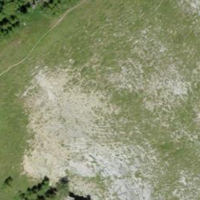
EUNIS habitat code: 31
Species observed at this site:
Euphorbia cyparissias